Question: Count the number of objects in the diagram.
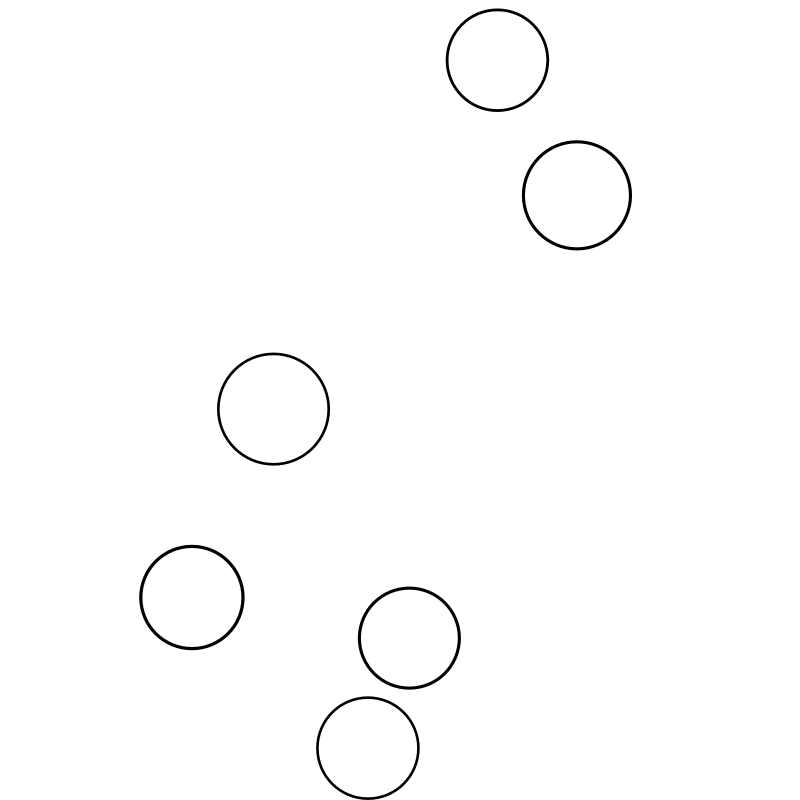
Answer: 6